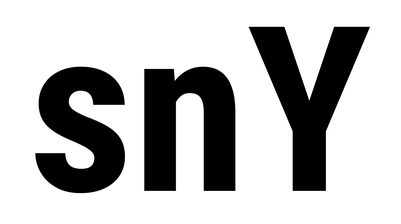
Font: Roboto_Condensed_Bold